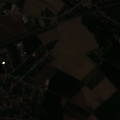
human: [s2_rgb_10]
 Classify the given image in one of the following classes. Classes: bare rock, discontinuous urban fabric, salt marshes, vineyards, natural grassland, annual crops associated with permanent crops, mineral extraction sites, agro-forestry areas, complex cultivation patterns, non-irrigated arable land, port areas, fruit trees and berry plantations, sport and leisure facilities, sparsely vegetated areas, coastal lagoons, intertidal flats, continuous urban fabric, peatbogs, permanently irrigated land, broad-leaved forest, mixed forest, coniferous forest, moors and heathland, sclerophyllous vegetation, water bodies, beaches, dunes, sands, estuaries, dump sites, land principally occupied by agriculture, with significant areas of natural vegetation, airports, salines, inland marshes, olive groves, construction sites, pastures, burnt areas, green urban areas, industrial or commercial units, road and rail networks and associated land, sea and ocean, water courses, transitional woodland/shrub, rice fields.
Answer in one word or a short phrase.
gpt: discontinuous urban fabric, non-irrigated arable land, complex cultivation patterns, broad-leaved forest